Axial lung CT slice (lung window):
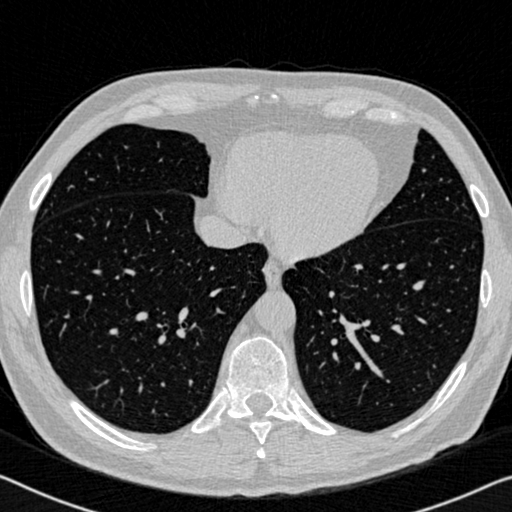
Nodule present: no